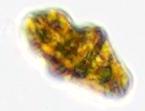
Label: Akashiwo